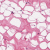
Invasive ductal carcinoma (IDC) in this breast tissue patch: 0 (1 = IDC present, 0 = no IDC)